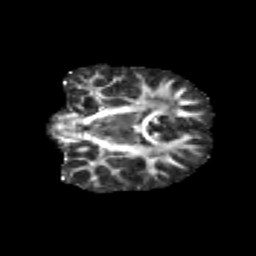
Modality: FA
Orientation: coronal
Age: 10
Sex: male
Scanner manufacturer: siemens
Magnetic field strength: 3 T
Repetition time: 3.8 s
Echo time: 0.07 s